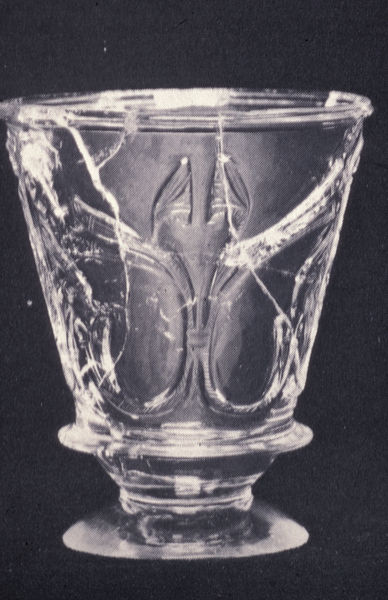
Titel: Kristallglas aus Persien (Islam)
Künstler: unbekannt
Standort: London
Institution: British Museum
Schlagwörter: dunkel, fuß, weiß, blume, glas, grau, hintergrund, licht, mund, schwarz, blüte, muster, ornament, alt, trinken, schale, sockel, stein, teller, kelch, blatt, rund, henkel, krug, ton, vase, sprung, relief, bein, risse, klein, rand, wasse, jugendstil, reflexe, symmetrie, dekor, floral, ornamente, verzierung, metall, bauch, ring, foto, fotografie, stiel, becher, gefäß, scheiben, form, plastisch, glaspokal, weinglas, schnitt, schwarzweiß, kunst, lilie, gravur, photo, halbkreis, kaputt, öffnung, kristall, antik, mittelalter, durchsichtig, trichter, anker, basis, absatz, pokal, kristallglas, art deco, geblasen, zerbrochen, abgesetzt, art deko, trinkglas, scherben, riss, trinkgefäß, brüche, bruch, geklebt, trinkkelch, bergkristall, sprünge, spalt, beschädigt, schliff, trichterförmig, gesprungen, restauriert, altertümlich, fränkisch, kanauf, kapput, kristallkelch, pfanzlich, repariert, rise, schnittglas, scherbe, rekonstruiert, wase, knacks, gesprunfen